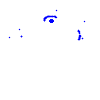
Particle: kaon